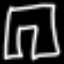
Label: pants